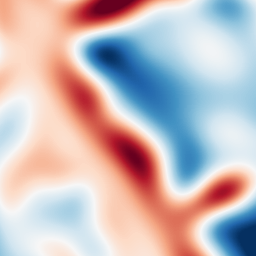
Category: multiscale
Decomposition family: log
Decomposition parameters: sigma: 20
Upsampling method: sinc_hamming
Upsampling parameters: scale: 2
kernel_size: 8
Upsampling scale: 2